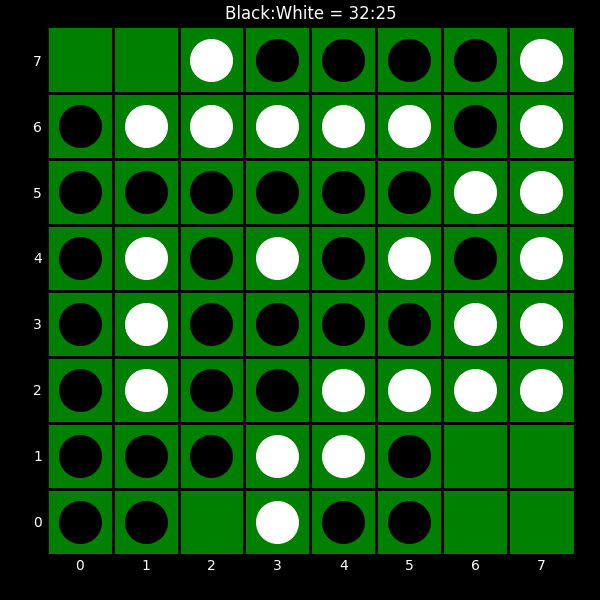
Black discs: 32
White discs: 25